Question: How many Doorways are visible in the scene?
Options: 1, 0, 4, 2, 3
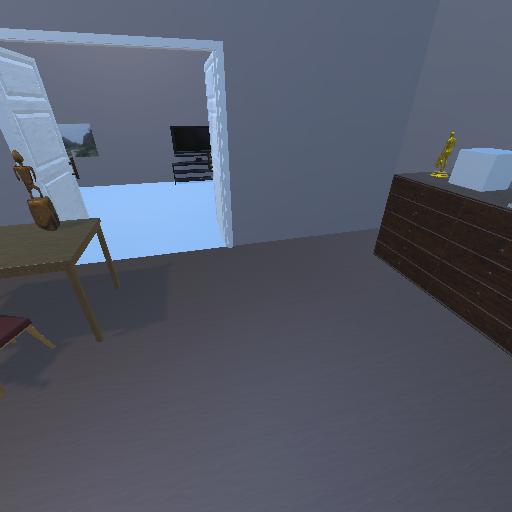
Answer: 1